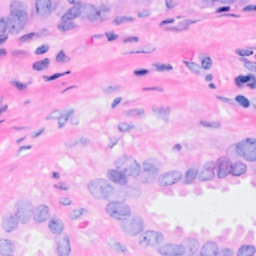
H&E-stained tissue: Breast